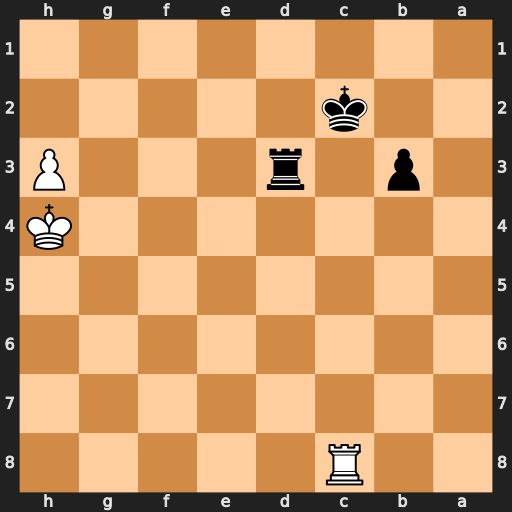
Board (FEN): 2R5/8/8/8/7K/1p1r3P/2k5/8
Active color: b
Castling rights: -
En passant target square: -
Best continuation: Rc3 Rb8 b2 Rxb2+ Kxb2 Kg4 Kb3 h4 Kc4 h5 Kd5 h6 Ke6 h7 Rc8 Kg5 Kf7